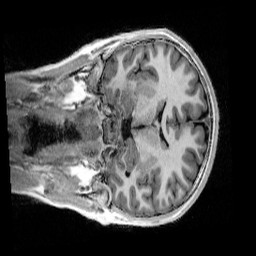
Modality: UNIT1_denoised
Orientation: coronal
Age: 11
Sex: male
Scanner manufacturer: siemens
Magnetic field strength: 3 T
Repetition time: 4 s
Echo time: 0.00303 s